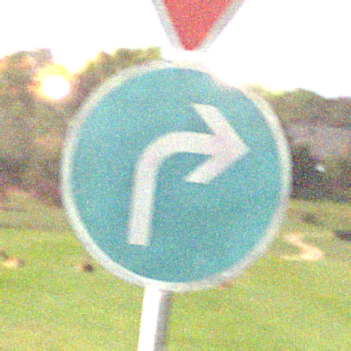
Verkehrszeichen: VorgeschriebeneFahrtrichtungRechts
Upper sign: VorfahrtGewaehren
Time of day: Night
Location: Outdoor (Nature)
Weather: Clear
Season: NotSpecified
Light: Natural